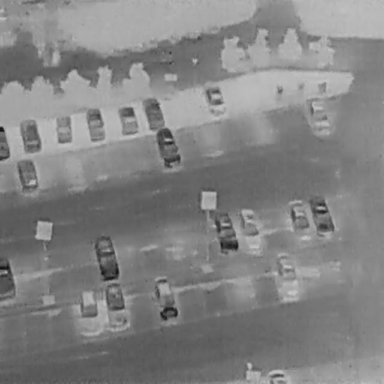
There are 21 objects shown in the infrared image, including a Person, and 20 Cars.